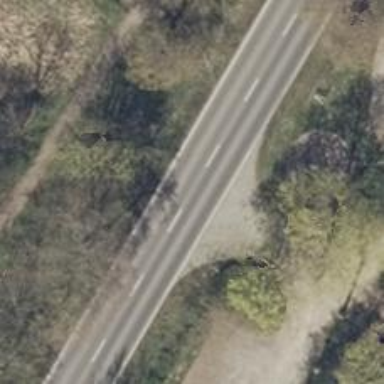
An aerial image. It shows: Primary road with asphalt surface.